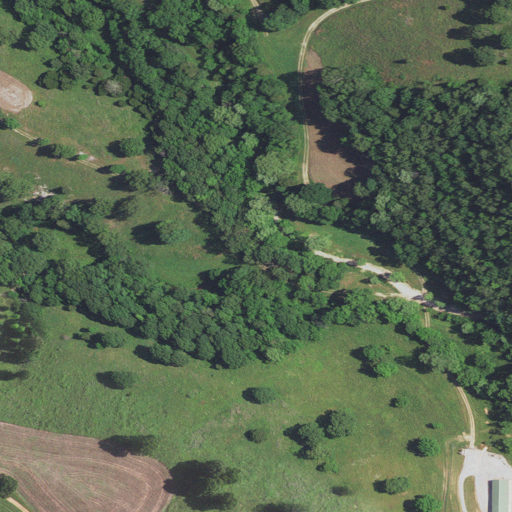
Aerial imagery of valley in Missouri named Smith Hollow containing deciduous forest, pasture, medium intensity development, and grassland